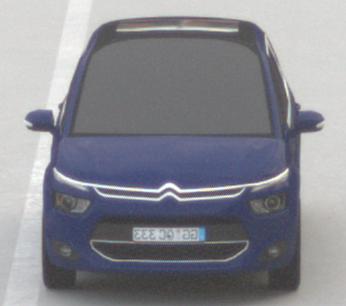
Make: Citroen
Model: Grand C4 Picasso VTi 120
Detailed model: Grand C4 Picasso (II)
Model produced from: 2013/10
Model produced until: 2015/02
Doors: 5
Color: blue
Road condition: dry road
Daytime: morning or afternoon
Contrast: low contrast